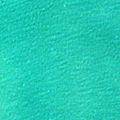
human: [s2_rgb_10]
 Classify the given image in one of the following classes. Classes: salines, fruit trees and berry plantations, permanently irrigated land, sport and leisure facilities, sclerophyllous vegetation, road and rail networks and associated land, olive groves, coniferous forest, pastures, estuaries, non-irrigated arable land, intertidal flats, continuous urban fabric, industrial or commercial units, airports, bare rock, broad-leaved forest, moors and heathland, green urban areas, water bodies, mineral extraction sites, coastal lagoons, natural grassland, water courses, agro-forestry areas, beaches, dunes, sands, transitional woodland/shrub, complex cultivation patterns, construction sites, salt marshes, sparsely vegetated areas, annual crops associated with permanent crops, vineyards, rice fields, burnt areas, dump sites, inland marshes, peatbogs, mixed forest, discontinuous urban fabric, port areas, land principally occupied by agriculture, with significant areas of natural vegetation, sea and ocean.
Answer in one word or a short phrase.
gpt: sea and ocean